Interaction volume radius: 5 \u00c5
Interaction volume height: 25 \u00c5
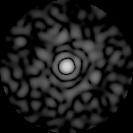
Disorder parameter: 0.8434